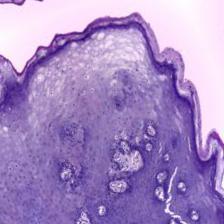
Diagnosis: Normal